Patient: sex M, age 65
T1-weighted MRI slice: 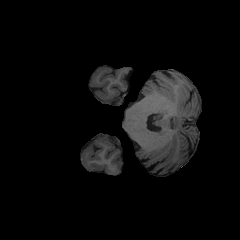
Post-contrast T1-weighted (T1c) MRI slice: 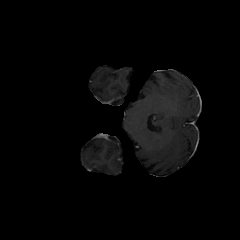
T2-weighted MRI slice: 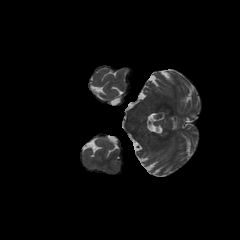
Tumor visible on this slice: no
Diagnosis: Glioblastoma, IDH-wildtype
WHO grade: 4